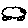
Label: car